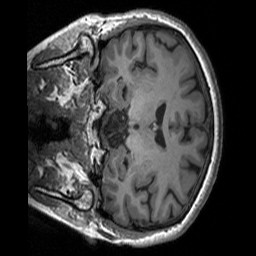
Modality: T1w
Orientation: coronal
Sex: female
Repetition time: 1.95 s
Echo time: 0.026 s